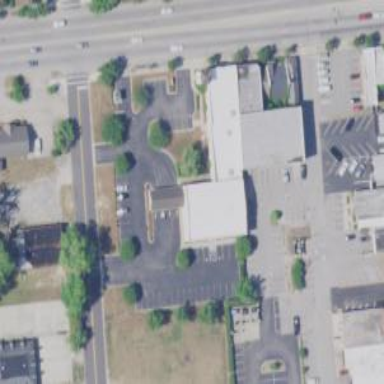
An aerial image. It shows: Bank building.